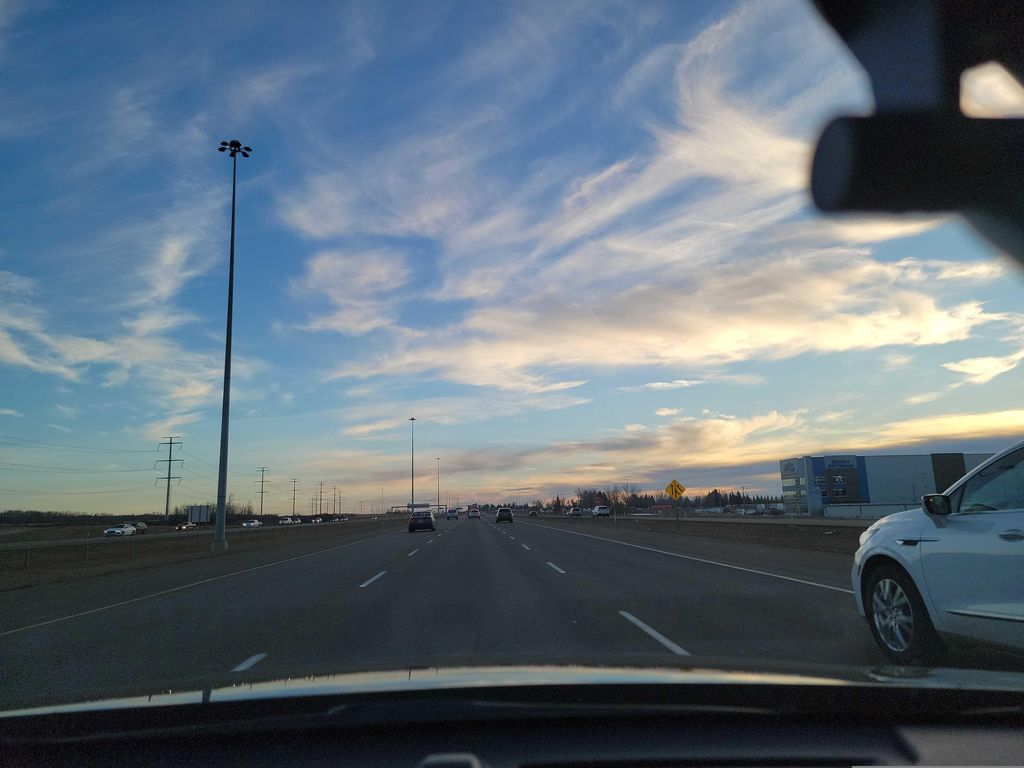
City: edmonton